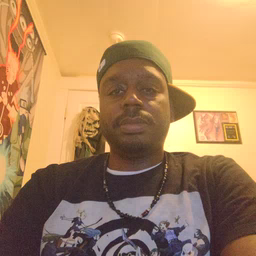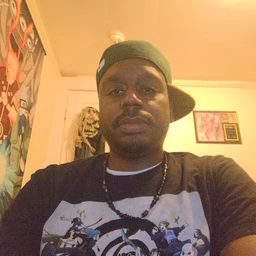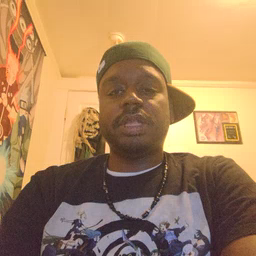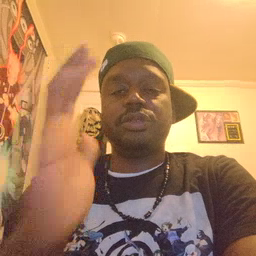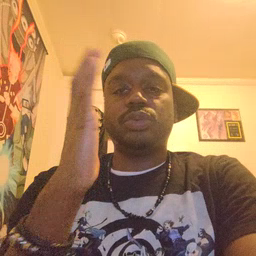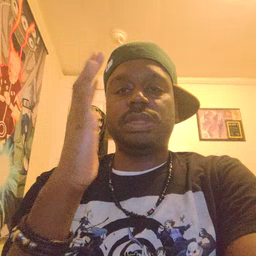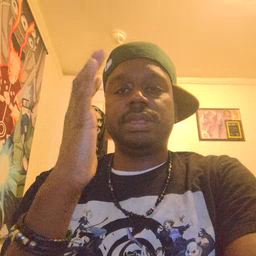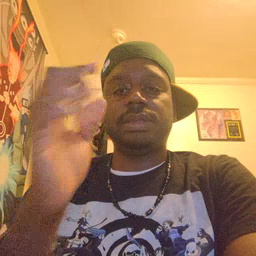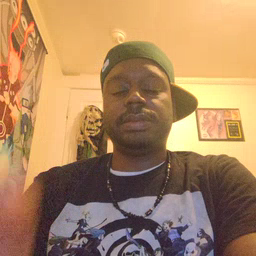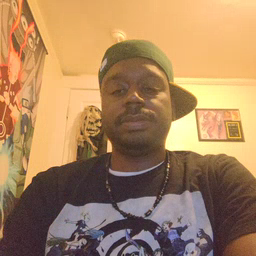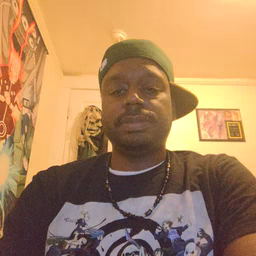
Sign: tree